Question: First camera?
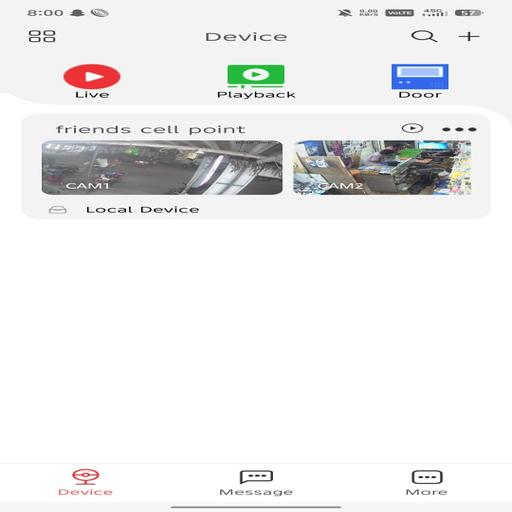
Answer: CAM1